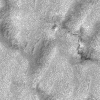
Atmospheric dust classification: not_dusty